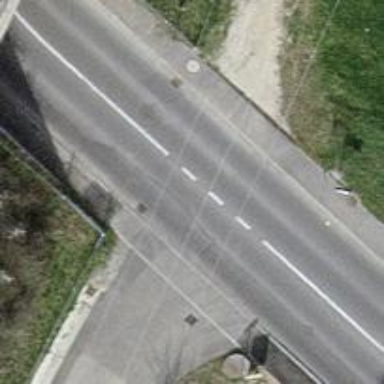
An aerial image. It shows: Tertiary road with asphalt surface.